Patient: sex M, age 64
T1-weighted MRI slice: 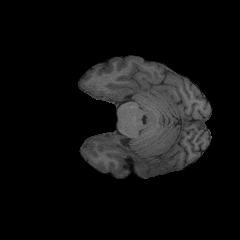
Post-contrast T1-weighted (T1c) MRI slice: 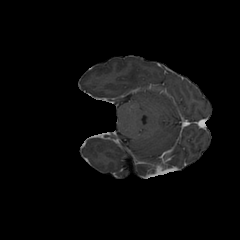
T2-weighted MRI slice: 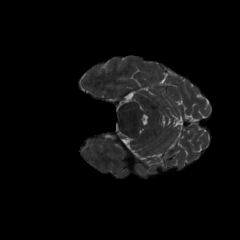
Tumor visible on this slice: no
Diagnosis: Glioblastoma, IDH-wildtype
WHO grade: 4